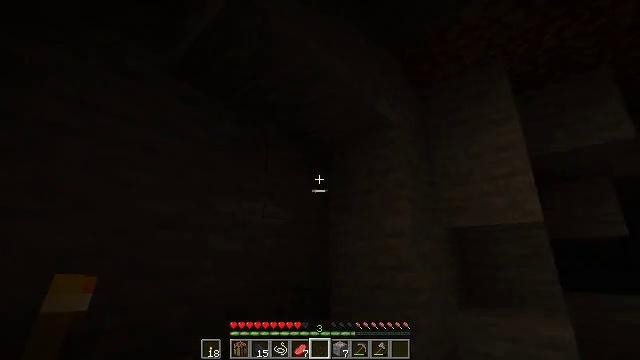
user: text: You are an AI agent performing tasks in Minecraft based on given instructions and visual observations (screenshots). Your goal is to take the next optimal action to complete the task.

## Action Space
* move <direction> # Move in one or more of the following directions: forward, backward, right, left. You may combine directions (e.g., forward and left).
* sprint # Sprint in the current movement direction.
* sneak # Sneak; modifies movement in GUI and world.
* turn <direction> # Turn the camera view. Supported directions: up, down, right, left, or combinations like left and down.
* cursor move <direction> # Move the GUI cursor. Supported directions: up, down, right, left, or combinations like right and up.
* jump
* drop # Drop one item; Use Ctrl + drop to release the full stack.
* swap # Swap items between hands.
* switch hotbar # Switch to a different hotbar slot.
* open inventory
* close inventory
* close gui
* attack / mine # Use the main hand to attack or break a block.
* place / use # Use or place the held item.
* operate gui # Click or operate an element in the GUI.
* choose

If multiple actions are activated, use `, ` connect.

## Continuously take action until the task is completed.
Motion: motion action
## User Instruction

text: Remove a spider eye from the inventory.
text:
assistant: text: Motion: no_op